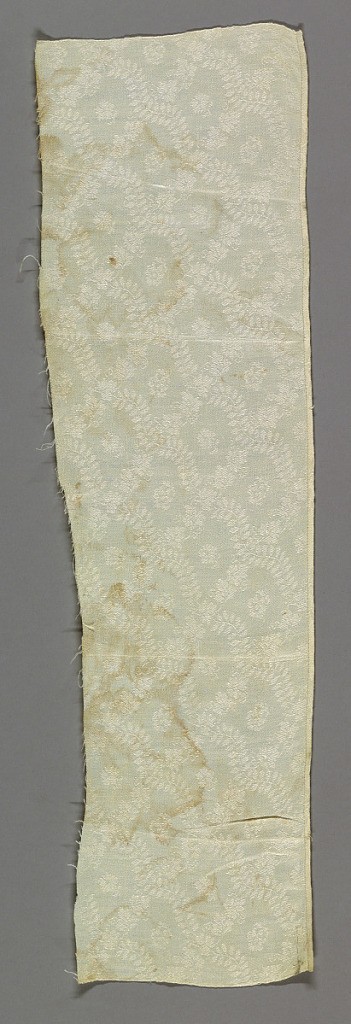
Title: Napkin fragment
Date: ca. 1850
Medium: linen Technique: jacquard woven damask weave
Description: Fragment of a white damask napkin with a design of a fine diagonally running vine with tiny pointed leaves crossing a small grapevine running in the opposite direction. Small flower in center formed by crossing vines. Lower edge hemmed.